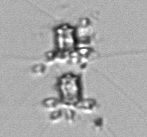
Label: Chaetoceros_didymus_TAG_external_flagellate